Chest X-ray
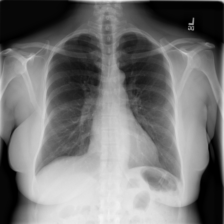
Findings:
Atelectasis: negative
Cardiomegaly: negative
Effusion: negative
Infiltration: negative
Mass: negative
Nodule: negative
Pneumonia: negative
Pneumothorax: negative
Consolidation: negative
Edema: negative
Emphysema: negative
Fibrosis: negative
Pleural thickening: negative
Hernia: negative